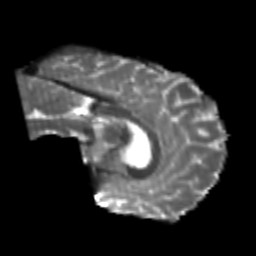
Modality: T2w
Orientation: sagittal
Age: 21
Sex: male
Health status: healthy
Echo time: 0.074 s